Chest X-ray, AP view. Patient: 74 years old, sex F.
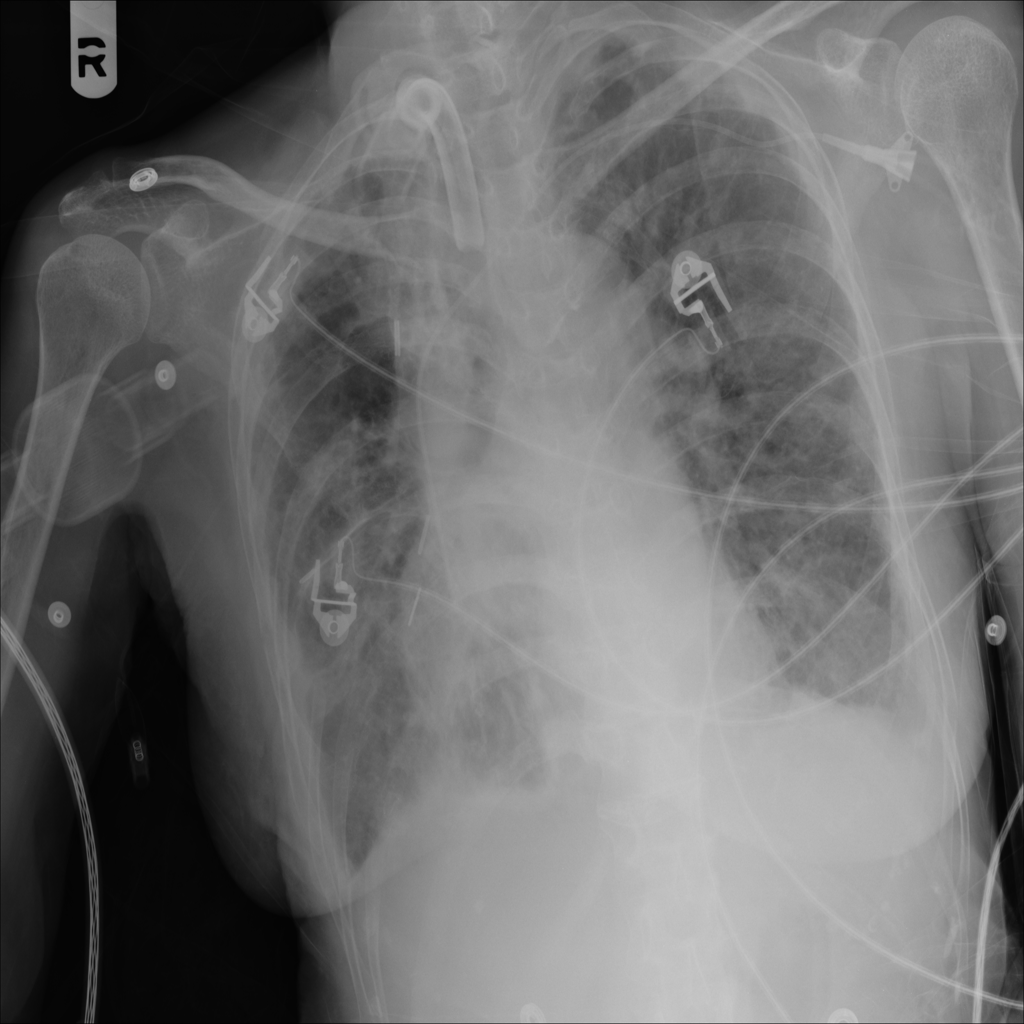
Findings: Consolidation, Infiltration